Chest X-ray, PA view. Patient: 34 years old, sex M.
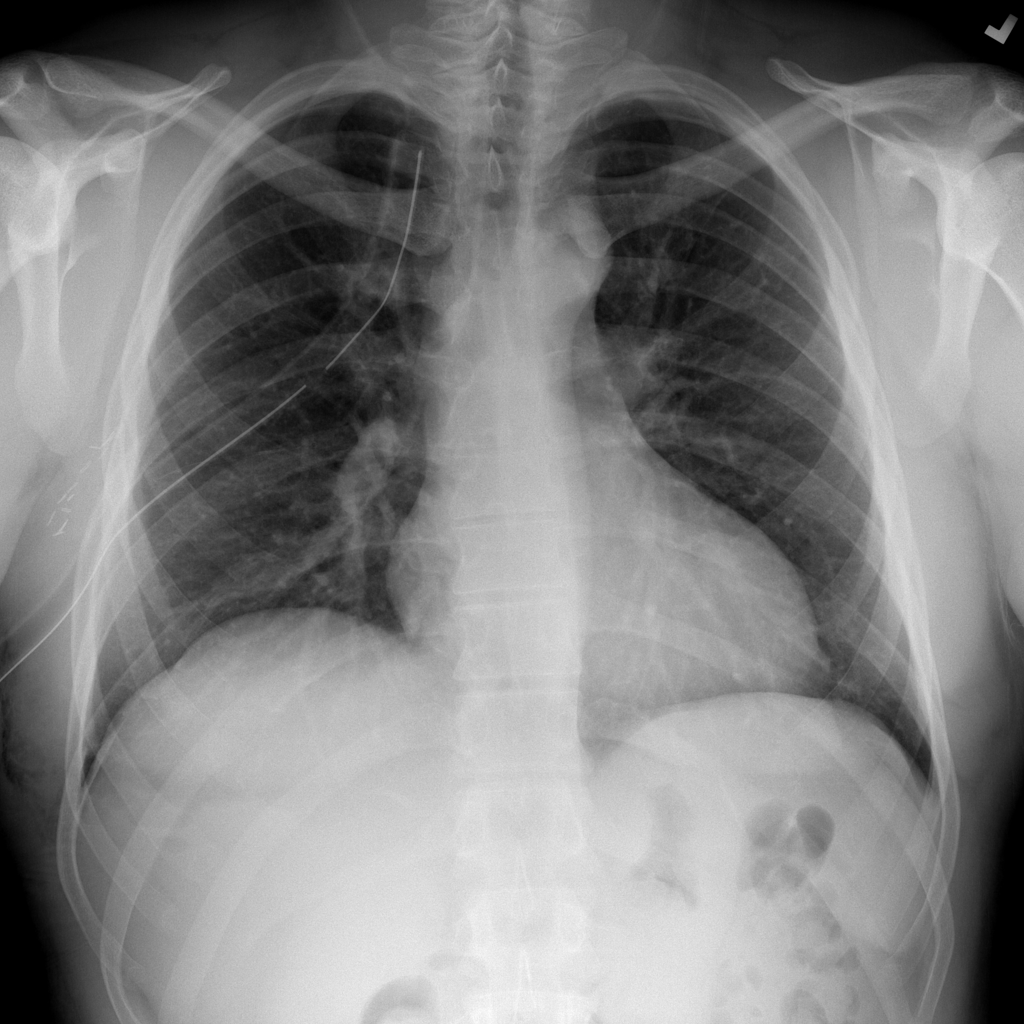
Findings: No Finding